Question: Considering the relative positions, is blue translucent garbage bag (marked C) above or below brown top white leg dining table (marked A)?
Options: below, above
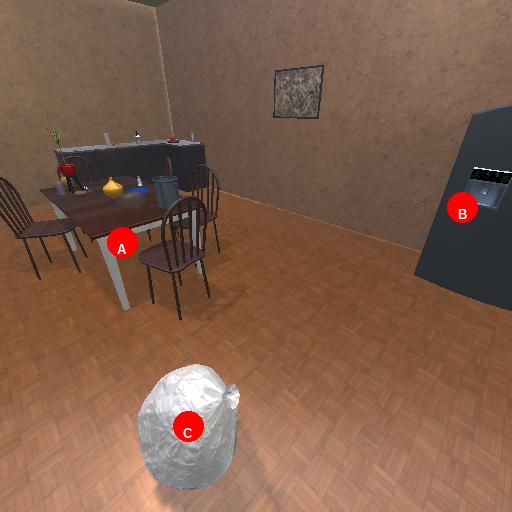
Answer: below